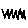
Label: zigzag